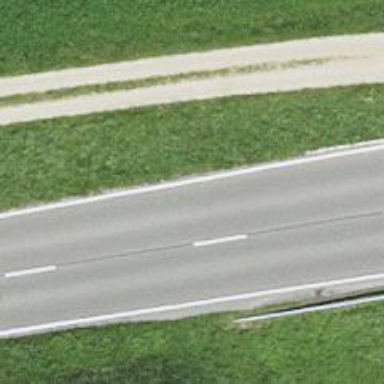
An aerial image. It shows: Secondary road with asphalt surface.